Question: i am using grails 1.3.7. below is the snip of how i am applying the 'customized' layout to my pages.
'''
<html>
<head>
<meta http-equiv="Content-Type" content="text/html; charset=UTF-8"/>
<meta name="layout" content="customized"/>
'''
it is perfectly working when i run the application locally using 'run-app' command.
However, after deploying the application to 'OC4J', layout is not getting applied and view is getting rendered without any required CSS and JS files. see the screenshot below:

List of plugins i am using along with versions:
- - - - - - - - - -
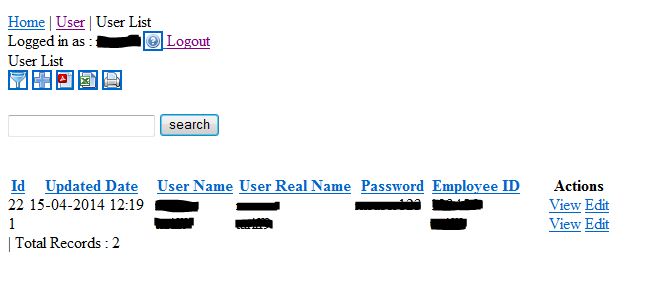
Answer: I just got the solution to above issue and decided to put it here as an answer. maybe it can help someone suffering from the same issue.
In my case, issue is related to JDK compliance level. On development machine, it was configured as 1.6 in eclipse IDE. And OC4J is using 1.5. So I did the following to get it working:
- -